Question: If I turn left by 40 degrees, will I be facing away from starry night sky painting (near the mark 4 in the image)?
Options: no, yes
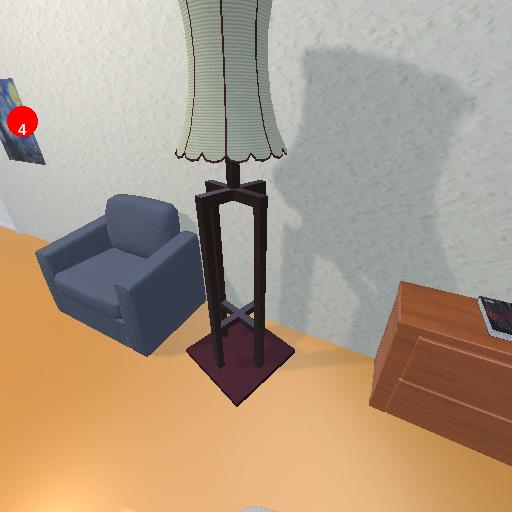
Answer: no